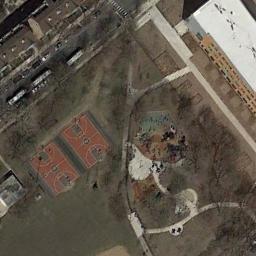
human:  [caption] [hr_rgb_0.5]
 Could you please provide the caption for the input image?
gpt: The basketball courts is built on the bare land .

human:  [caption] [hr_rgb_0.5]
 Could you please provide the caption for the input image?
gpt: There are two basketball courts on the open place .

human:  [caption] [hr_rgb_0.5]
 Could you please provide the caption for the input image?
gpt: Two basketball courts on the lawn and a white building beside .

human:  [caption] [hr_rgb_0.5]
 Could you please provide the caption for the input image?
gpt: There are two red basketball courts on the left .

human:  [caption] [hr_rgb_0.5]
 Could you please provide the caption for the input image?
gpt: Two basketball courts are surrounded by grass .